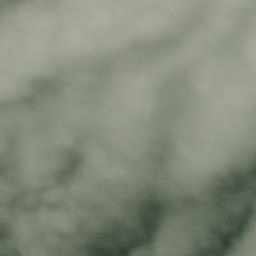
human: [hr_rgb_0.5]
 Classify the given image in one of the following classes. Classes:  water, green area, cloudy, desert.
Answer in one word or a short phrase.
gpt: cloudy